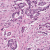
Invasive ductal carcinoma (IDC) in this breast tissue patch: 1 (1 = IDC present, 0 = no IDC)